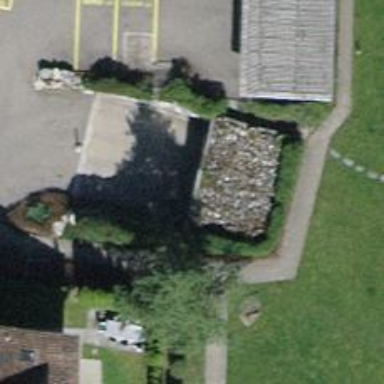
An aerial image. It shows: Parking area.